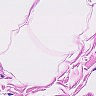
Metastatic tissue present: no